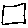
Label: square